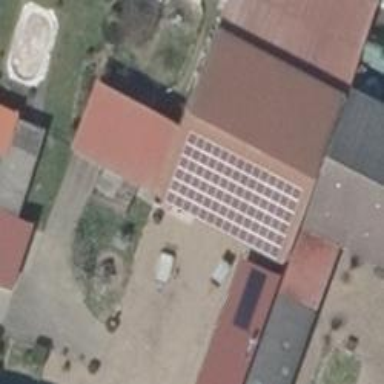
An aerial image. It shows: Small solar photovoltaic panel used as generator to produce electricity.